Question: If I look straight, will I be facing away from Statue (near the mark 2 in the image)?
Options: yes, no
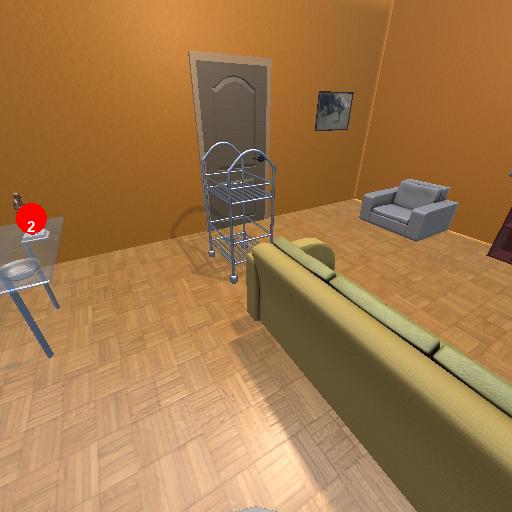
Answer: yes